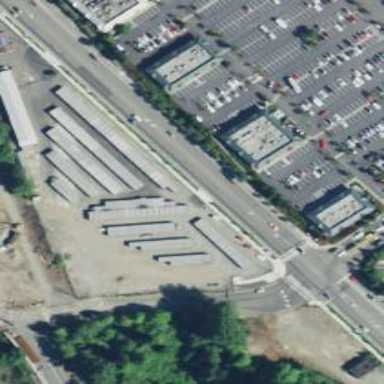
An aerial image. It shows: Garages used for storage rental.